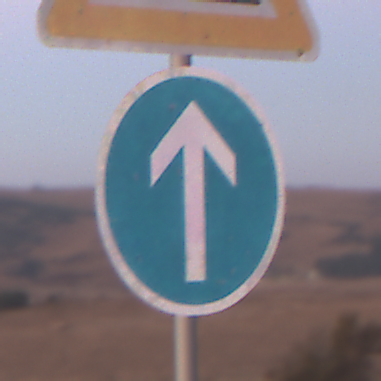
Verkehrszeichen: VorgeschriebeneFahrtrichtungGeradeaus
Zusatzzeichen oben: Arbeitsstelle
Umgebung: Outdoor, Nature
Tageszeit: SunriseSunset
Wetter: PartlyCloudy
Licht: Natural
Jahreszeit: NotSpecified
Kontrast: LowContrast